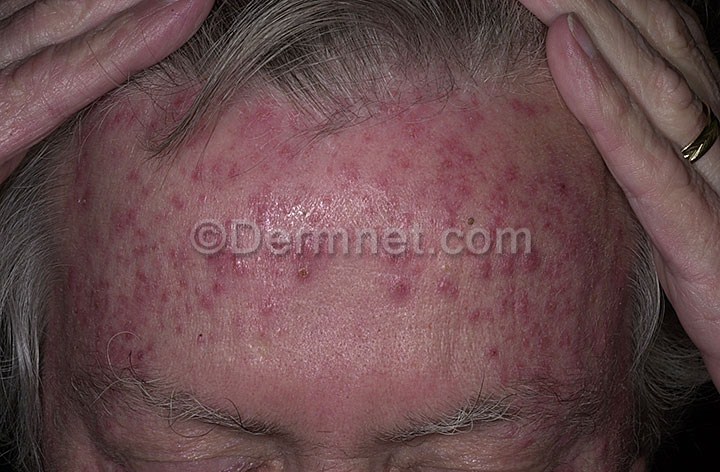
Disease: Acne and Rosacea Photos